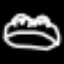
Label: frog